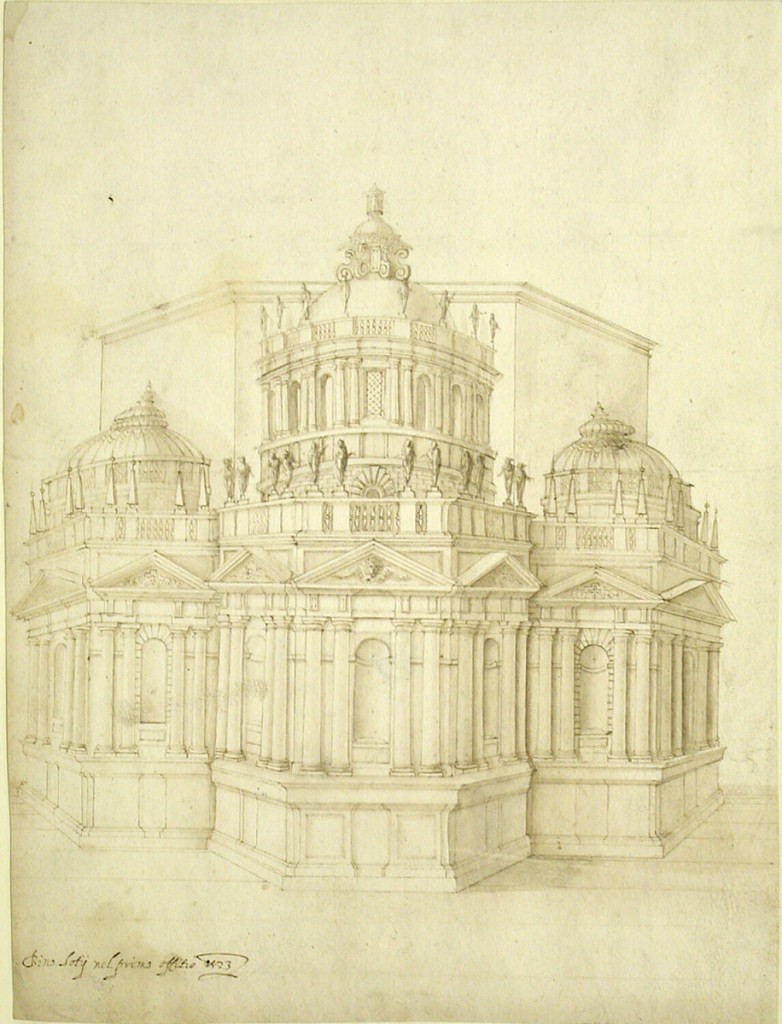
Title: Proposed Additions to an Octagonal Church
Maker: Bernardino Sozi di Vincenzo, Italian, 1573 – 1603
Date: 1573
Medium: Pen and brown ink, brush and brown wash, black chalk on paper
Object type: Drawing
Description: Design for proposed additions to an octagonal church. The structures project from the choir of a church, the choir being three sides of an octagon in the plan. The plans of each structure are halves of hexagons.  The elevations show sockles, orders of imbedded Doric columns containing niches and being triangular pediments, balustrades from which obelisks rise in the lateral structure, upon which statues stand, in the center.  Segments of lanterns and domes form the top parts, the central one being much higher and more elaborate than the lateral ones.